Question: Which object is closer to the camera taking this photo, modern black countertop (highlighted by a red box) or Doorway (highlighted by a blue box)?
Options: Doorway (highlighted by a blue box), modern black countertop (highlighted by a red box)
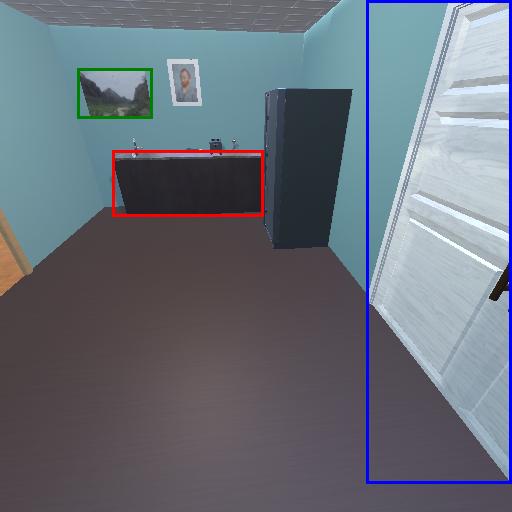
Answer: Doorway (highlighted by a blue box)